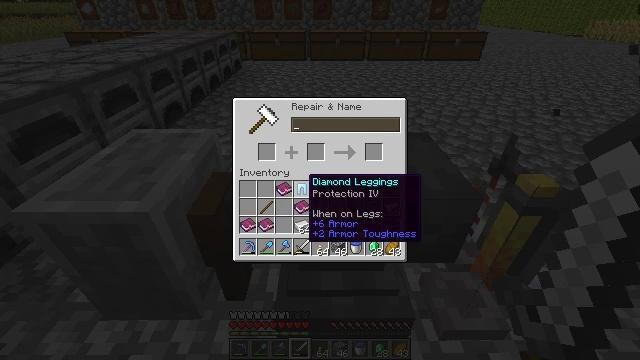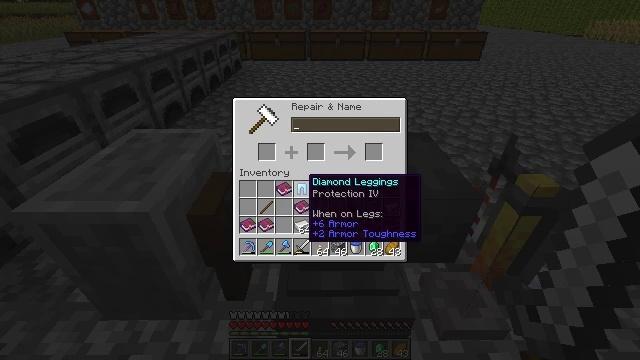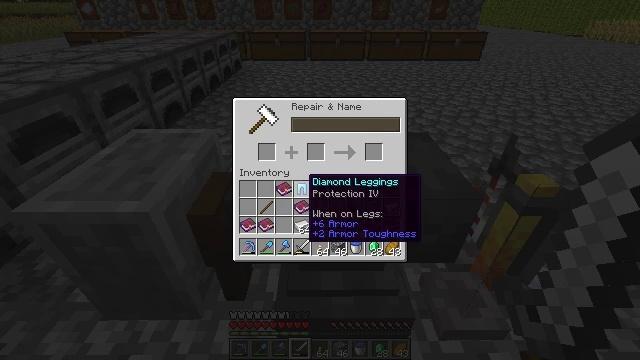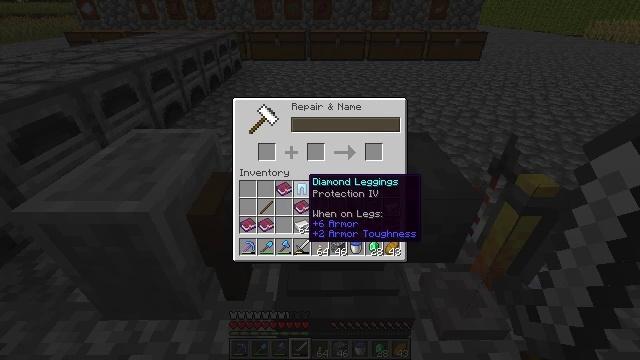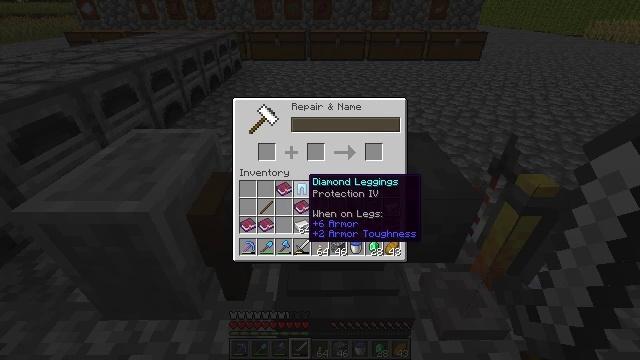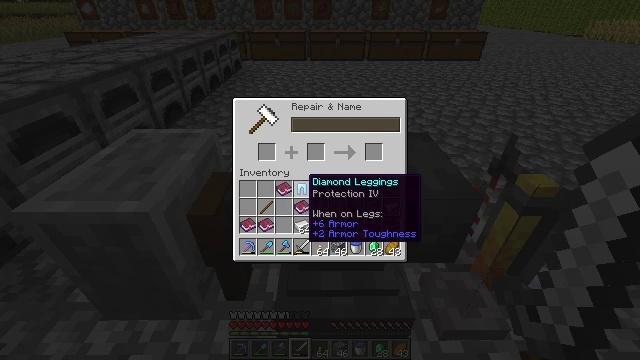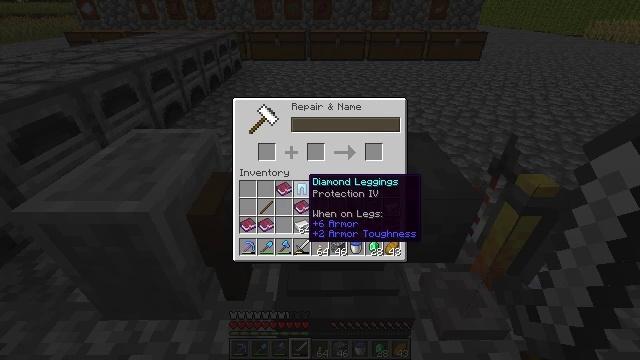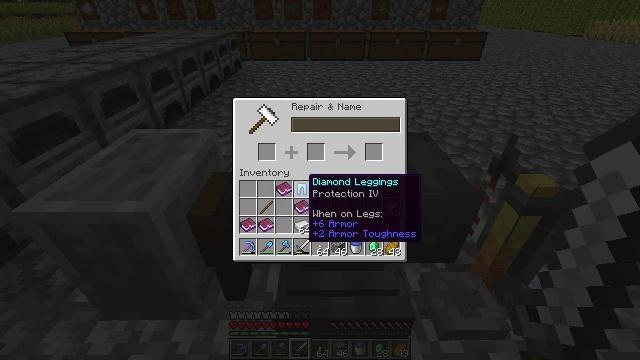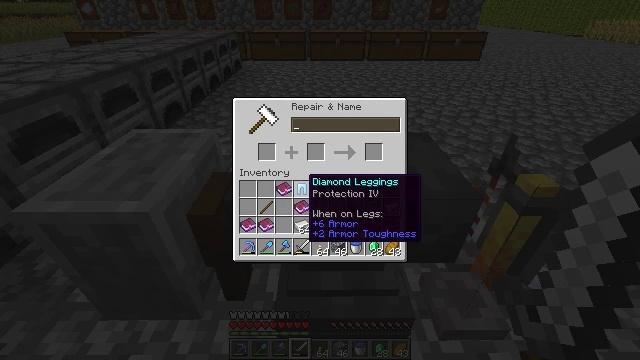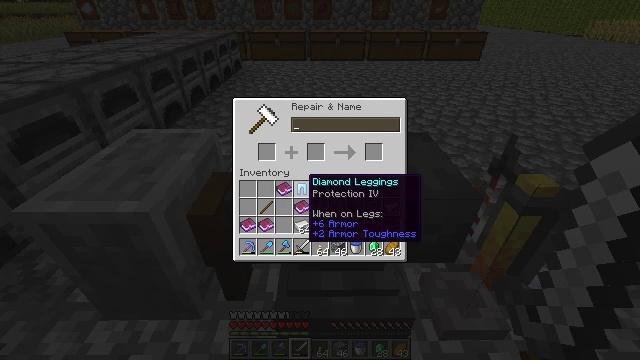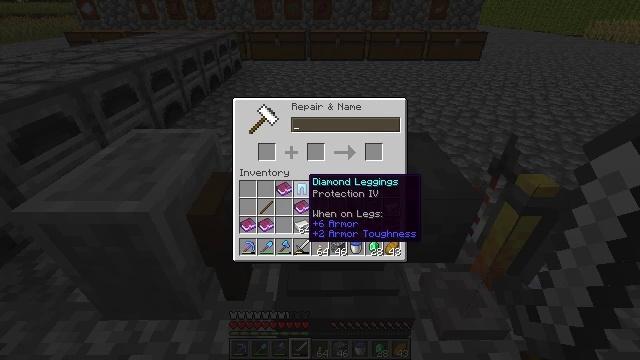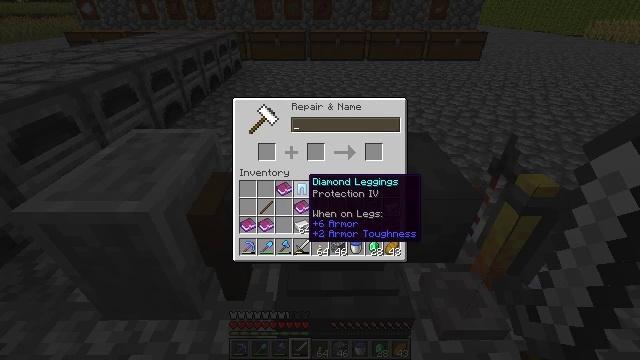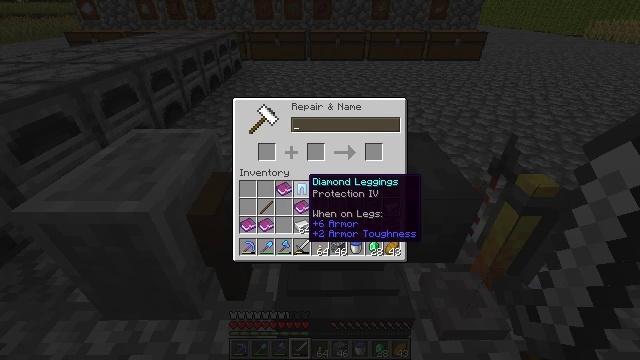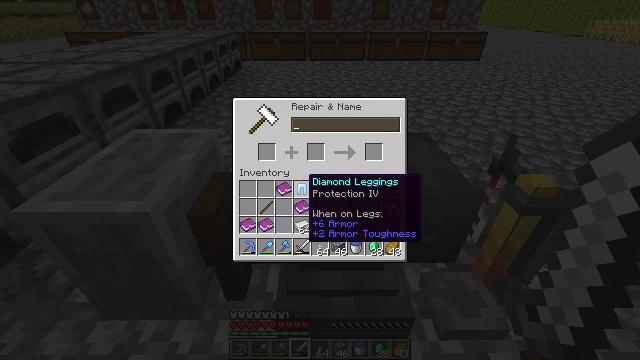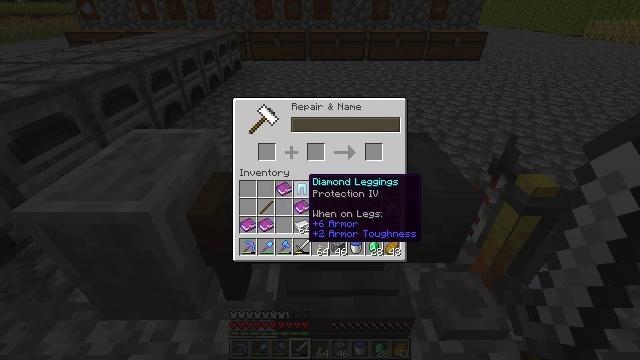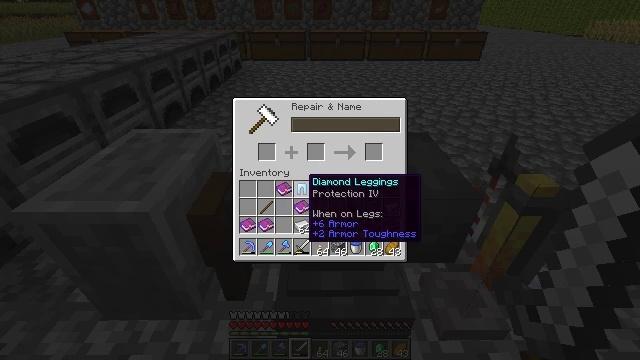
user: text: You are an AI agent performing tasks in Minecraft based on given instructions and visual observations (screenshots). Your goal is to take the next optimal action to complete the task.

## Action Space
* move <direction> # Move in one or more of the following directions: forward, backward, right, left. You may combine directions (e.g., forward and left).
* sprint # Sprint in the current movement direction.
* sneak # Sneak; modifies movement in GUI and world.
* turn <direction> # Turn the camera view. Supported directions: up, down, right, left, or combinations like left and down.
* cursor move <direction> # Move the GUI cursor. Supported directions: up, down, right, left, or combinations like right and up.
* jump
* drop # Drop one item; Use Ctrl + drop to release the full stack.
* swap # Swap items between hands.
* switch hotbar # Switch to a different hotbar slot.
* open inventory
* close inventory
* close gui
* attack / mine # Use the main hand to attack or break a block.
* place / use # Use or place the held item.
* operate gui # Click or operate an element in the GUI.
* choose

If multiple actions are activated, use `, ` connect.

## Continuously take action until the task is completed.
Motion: motion action
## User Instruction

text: Open the crafting table to make coal.
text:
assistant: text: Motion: no_op
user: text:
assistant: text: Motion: no_op
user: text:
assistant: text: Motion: no_op
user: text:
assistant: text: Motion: no_op
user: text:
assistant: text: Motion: no_op
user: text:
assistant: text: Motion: no_op
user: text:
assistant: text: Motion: no_op
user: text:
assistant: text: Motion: no_op
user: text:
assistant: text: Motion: no_op
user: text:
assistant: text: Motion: no_op
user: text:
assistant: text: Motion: no_op
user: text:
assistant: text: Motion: no_op
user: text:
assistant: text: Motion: no_op
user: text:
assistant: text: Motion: no_op
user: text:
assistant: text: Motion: no_op
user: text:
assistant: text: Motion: no_op
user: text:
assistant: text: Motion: no_op
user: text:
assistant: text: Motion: no_op
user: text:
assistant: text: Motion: no_op
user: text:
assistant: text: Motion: no_op
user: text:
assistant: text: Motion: no_op
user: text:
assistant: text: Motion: no_op
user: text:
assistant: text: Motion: no_op
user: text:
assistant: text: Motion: no_op
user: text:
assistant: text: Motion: no_op
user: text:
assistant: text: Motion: no_op
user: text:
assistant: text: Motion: no_op
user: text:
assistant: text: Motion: no_op
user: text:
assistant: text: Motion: no_op
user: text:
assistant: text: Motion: no_op